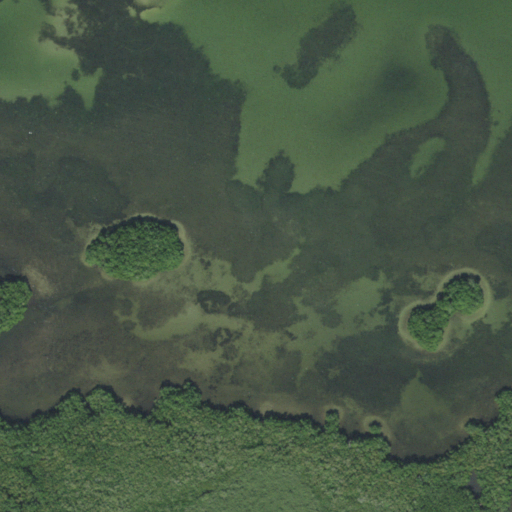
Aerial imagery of island in Florida named Kitchen Key containing open water, woody wetlands, and herbaceous wetlands